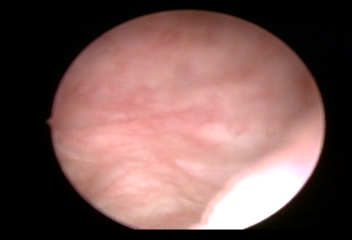
Modality: WLC
Class: Normal mucosa
Bladder cancer association: No